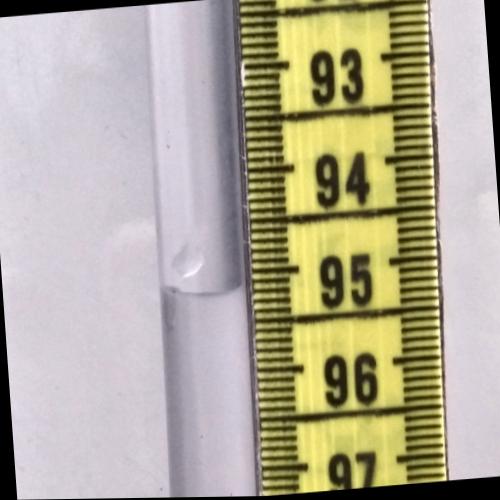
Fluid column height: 95.2 cm